Interaction volume radius: 10 \u00c5
Interaction volume height: 15 \u00c5
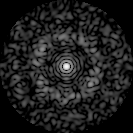
Disorder parameter: 0.7847